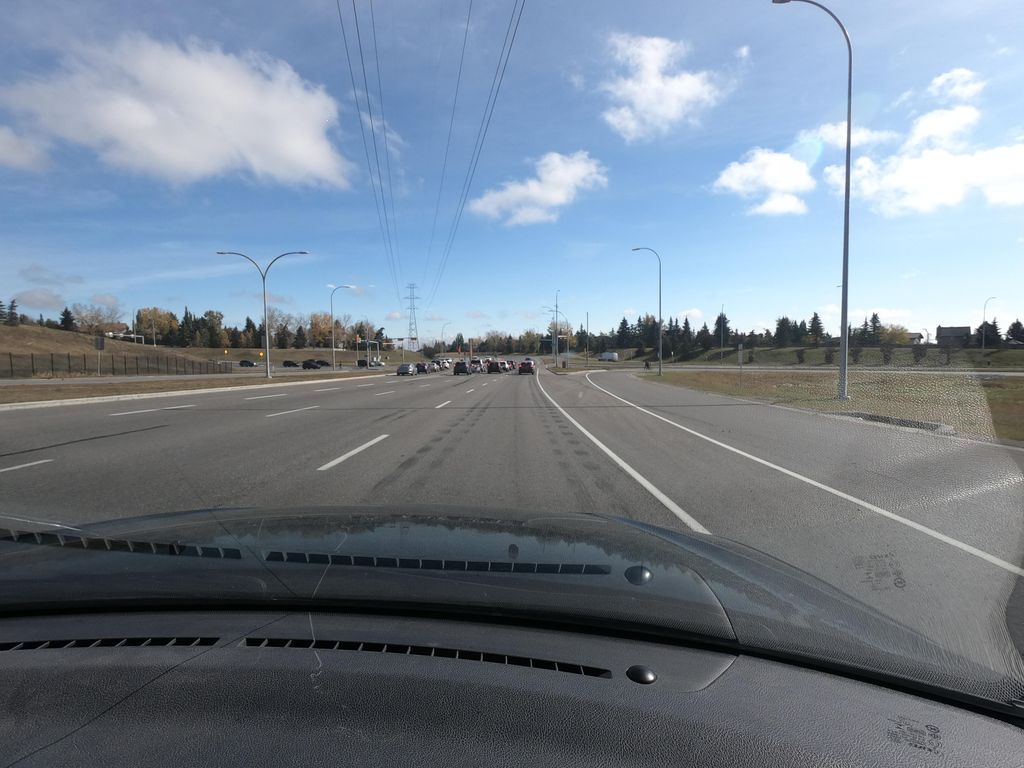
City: calgary